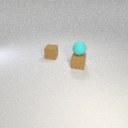
small brown rubber cube in front of small brown rubber cube